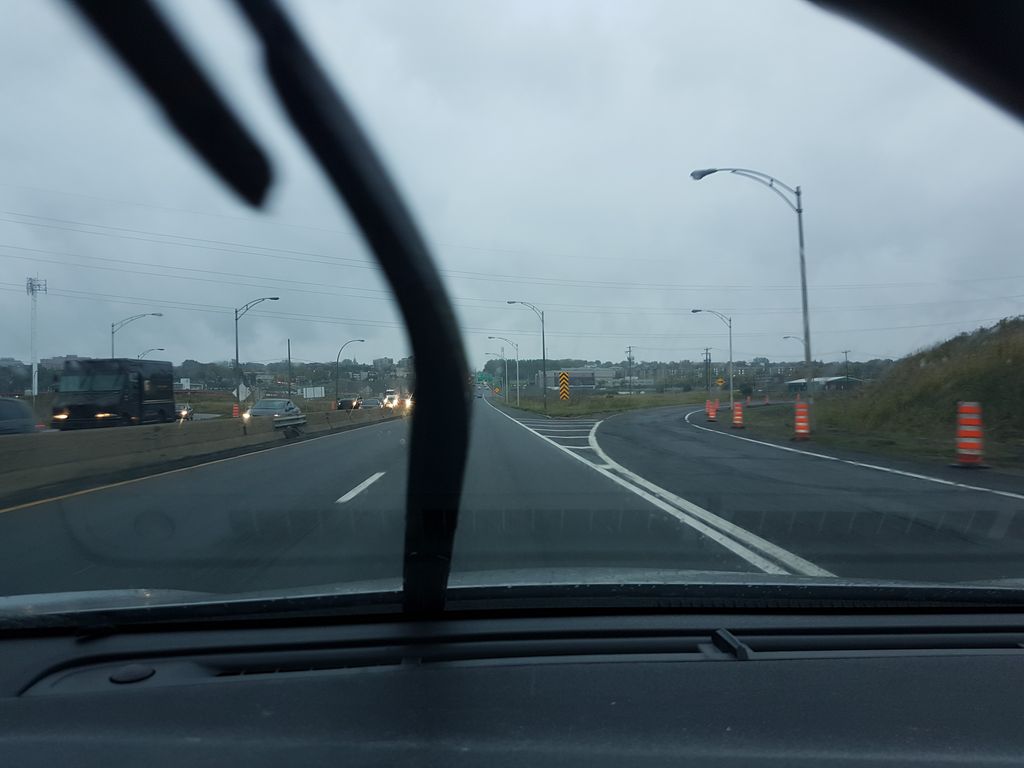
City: quebec_city